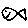
Label: fish